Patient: sex M, age 57
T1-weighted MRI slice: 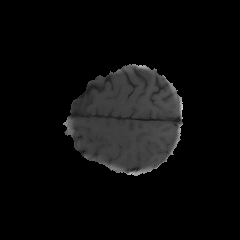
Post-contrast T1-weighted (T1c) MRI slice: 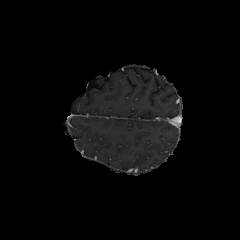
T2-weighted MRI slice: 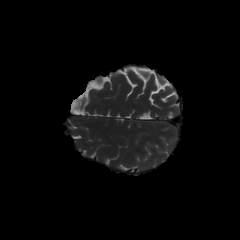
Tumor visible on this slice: no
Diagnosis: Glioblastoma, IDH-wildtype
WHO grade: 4